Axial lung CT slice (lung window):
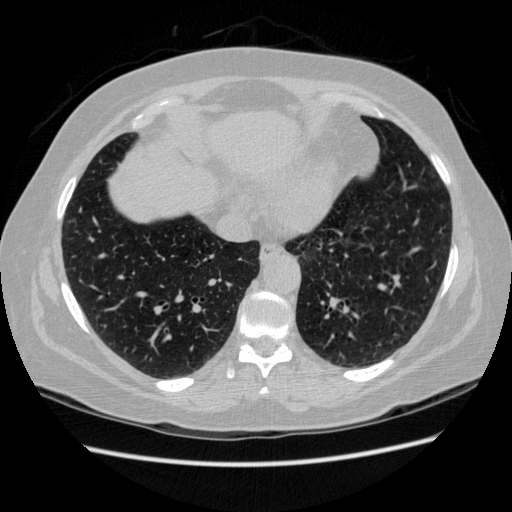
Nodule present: no